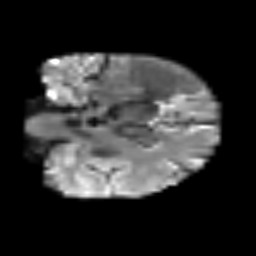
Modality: T2w
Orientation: coronal
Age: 64
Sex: male
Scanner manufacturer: siemens
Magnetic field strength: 3 T
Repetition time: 3.2 s
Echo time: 0.081 s